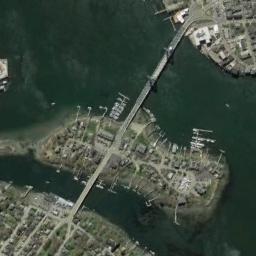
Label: bridge